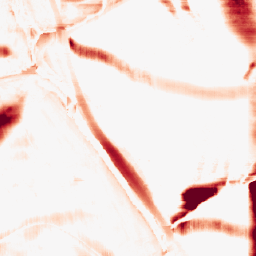
Category: morphological
Decomposition family: morphological_rect
Decomposition parameters: operation: opening
width: 50
height: 20
Upsampling method: area
Upsampling parameters: scale: 2
Upsampling scale: 2